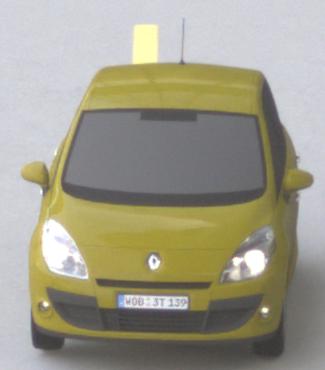
Make: Renault
Model: Scénic 1.6 16V 110
Detailed model: Scénic (III)
Model produced from: 2009/06
Model produced until: 2010/08
Doors: 5
Color: yellow
Road condition: dry road
Daytime: sunrise or sunset
Contrast: medium contrast